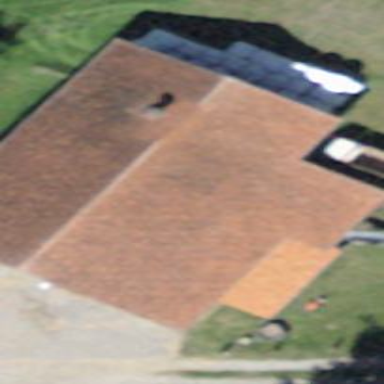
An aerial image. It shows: Simple and straightforward house.